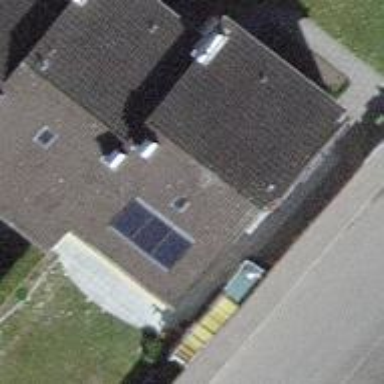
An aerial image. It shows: Building with gabled roof oriented across.